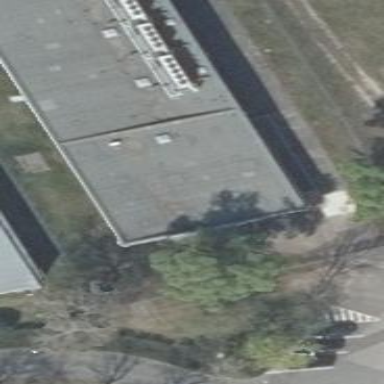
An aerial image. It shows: Building.